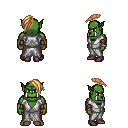
a pixel art fantasy rpg character, male body template, orc, green skin, white robe, red pants, light blonde long mohawk hairstyle, leather bracers, maroon shoes, four views (front, back, left, right), 2x2 character sprite sheet, small pixel art, hard edges, no anti-aliasing